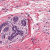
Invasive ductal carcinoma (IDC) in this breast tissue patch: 0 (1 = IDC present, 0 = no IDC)